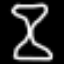
Label: hourglass